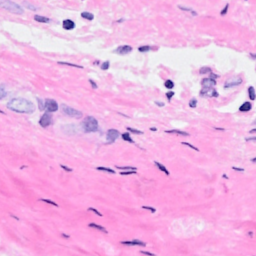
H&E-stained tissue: Breast